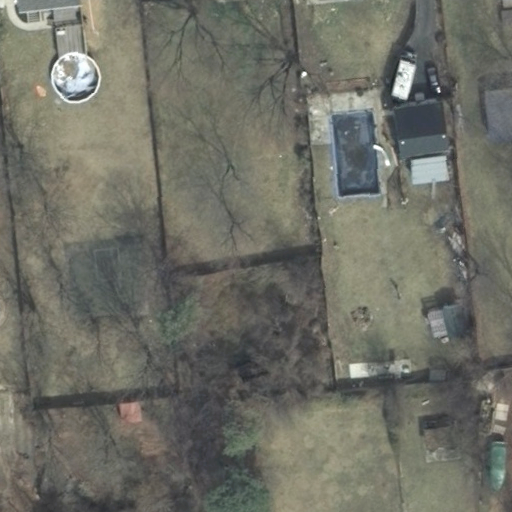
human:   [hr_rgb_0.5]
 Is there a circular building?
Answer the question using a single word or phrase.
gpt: no

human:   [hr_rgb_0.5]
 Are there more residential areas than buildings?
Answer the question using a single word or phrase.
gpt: no

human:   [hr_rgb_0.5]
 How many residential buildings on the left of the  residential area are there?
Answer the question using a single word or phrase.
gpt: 3

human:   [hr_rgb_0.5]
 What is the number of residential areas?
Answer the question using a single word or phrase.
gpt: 1

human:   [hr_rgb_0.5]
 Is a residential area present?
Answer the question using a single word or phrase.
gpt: yes

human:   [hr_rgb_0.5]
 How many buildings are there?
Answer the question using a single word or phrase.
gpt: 5

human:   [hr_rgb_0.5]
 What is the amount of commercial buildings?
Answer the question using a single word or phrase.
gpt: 0

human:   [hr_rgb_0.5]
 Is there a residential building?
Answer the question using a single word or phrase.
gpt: yes

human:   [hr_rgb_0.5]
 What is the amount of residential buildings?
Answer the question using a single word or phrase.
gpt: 3

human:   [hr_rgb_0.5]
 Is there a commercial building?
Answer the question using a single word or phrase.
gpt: no

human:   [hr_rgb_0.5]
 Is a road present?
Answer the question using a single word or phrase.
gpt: no

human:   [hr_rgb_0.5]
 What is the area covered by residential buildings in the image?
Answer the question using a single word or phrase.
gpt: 465m2

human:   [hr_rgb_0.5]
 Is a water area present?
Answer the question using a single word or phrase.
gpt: no

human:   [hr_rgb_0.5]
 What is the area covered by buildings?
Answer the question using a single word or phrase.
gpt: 596m2

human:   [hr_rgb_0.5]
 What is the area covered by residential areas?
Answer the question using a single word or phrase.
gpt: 10611m2

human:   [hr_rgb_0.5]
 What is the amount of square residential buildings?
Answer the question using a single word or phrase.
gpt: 0

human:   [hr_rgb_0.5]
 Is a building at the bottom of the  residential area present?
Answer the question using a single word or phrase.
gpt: no

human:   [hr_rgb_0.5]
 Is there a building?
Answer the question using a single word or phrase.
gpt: yes

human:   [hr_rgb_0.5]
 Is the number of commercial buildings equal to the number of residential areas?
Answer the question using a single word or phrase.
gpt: no

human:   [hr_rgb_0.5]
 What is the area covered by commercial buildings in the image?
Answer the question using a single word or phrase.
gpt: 0m2

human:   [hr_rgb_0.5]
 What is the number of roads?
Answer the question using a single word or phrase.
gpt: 0

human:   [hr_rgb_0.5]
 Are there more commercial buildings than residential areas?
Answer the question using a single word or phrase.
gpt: no

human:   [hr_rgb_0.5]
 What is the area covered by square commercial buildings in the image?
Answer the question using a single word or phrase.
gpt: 0m2

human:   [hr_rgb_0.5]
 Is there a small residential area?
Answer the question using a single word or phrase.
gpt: no

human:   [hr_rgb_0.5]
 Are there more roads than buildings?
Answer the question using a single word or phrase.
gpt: no

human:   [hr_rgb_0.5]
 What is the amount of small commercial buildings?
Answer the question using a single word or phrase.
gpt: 0

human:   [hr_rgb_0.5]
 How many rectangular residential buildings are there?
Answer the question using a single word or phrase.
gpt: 1

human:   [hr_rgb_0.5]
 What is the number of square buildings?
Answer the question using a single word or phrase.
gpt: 0

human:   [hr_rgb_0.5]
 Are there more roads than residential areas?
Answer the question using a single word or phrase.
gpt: no

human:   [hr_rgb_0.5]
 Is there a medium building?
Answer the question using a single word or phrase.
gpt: yes

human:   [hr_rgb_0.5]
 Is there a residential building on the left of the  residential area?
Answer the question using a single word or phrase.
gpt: yes

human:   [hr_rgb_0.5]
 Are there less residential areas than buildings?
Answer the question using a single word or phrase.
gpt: yes

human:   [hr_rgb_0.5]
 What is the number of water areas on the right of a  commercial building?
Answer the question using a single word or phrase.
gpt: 0

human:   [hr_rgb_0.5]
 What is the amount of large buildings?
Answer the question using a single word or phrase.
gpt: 0

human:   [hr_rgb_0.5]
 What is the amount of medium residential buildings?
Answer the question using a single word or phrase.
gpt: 2

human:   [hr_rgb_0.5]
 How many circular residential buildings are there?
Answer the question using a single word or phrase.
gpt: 0

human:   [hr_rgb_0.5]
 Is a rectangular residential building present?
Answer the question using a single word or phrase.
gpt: yes

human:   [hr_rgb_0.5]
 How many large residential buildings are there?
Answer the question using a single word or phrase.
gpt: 0

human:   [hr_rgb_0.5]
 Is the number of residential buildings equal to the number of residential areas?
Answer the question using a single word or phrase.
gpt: no

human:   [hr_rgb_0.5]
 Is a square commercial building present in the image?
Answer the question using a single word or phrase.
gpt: no

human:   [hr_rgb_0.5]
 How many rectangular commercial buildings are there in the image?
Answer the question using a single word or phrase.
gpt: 0

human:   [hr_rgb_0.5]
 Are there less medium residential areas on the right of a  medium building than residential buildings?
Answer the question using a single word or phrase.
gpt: yes

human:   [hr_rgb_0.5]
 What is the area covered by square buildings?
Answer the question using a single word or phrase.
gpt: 0m2

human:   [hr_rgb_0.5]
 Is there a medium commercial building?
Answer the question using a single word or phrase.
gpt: no

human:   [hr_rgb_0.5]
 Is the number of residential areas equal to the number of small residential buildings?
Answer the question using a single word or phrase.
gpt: yes

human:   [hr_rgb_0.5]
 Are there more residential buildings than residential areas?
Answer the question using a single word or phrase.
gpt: yes

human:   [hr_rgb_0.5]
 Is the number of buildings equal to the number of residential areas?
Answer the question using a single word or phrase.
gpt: no

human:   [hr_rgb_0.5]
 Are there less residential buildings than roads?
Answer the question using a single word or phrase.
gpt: no

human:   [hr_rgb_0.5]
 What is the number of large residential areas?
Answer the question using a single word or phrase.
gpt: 1

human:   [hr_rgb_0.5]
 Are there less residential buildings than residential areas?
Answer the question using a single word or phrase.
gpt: no

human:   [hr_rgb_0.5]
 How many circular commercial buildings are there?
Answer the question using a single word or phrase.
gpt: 0

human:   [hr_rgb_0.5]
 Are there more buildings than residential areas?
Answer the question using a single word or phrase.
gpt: yes

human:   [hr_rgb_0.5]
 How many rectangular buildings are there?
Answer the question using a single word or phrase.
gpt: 3

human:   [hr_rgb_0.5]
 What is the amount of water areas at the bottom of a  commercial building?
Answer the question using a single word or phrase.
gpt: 0

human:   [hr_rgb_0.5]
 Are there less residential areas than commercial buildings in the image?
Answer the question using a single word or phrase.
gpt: no

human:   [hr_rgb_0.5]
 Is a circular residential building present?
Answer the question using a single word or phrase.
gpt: no

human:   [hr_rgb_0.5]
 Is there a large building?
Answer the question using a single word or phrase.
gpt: no

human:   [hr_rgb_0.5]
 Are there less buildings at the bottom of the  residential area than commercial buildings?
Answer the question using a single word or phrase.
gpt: no

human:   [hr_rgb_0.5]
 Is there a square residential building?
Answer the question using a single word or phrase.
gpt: no

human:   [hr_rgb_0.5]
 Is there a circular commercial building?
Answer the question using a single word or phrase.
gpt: no

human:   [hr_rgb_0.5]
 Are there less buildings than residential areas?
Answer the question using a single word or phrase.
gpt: no

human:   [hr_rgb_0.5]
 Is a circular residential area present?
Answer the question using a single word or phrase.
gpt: no

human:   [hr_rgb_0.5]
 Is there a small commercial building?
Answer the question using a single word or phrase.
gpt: no

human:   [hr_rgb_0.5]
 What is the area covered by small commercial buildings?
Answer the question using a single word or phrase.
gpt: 0m2